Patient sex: M
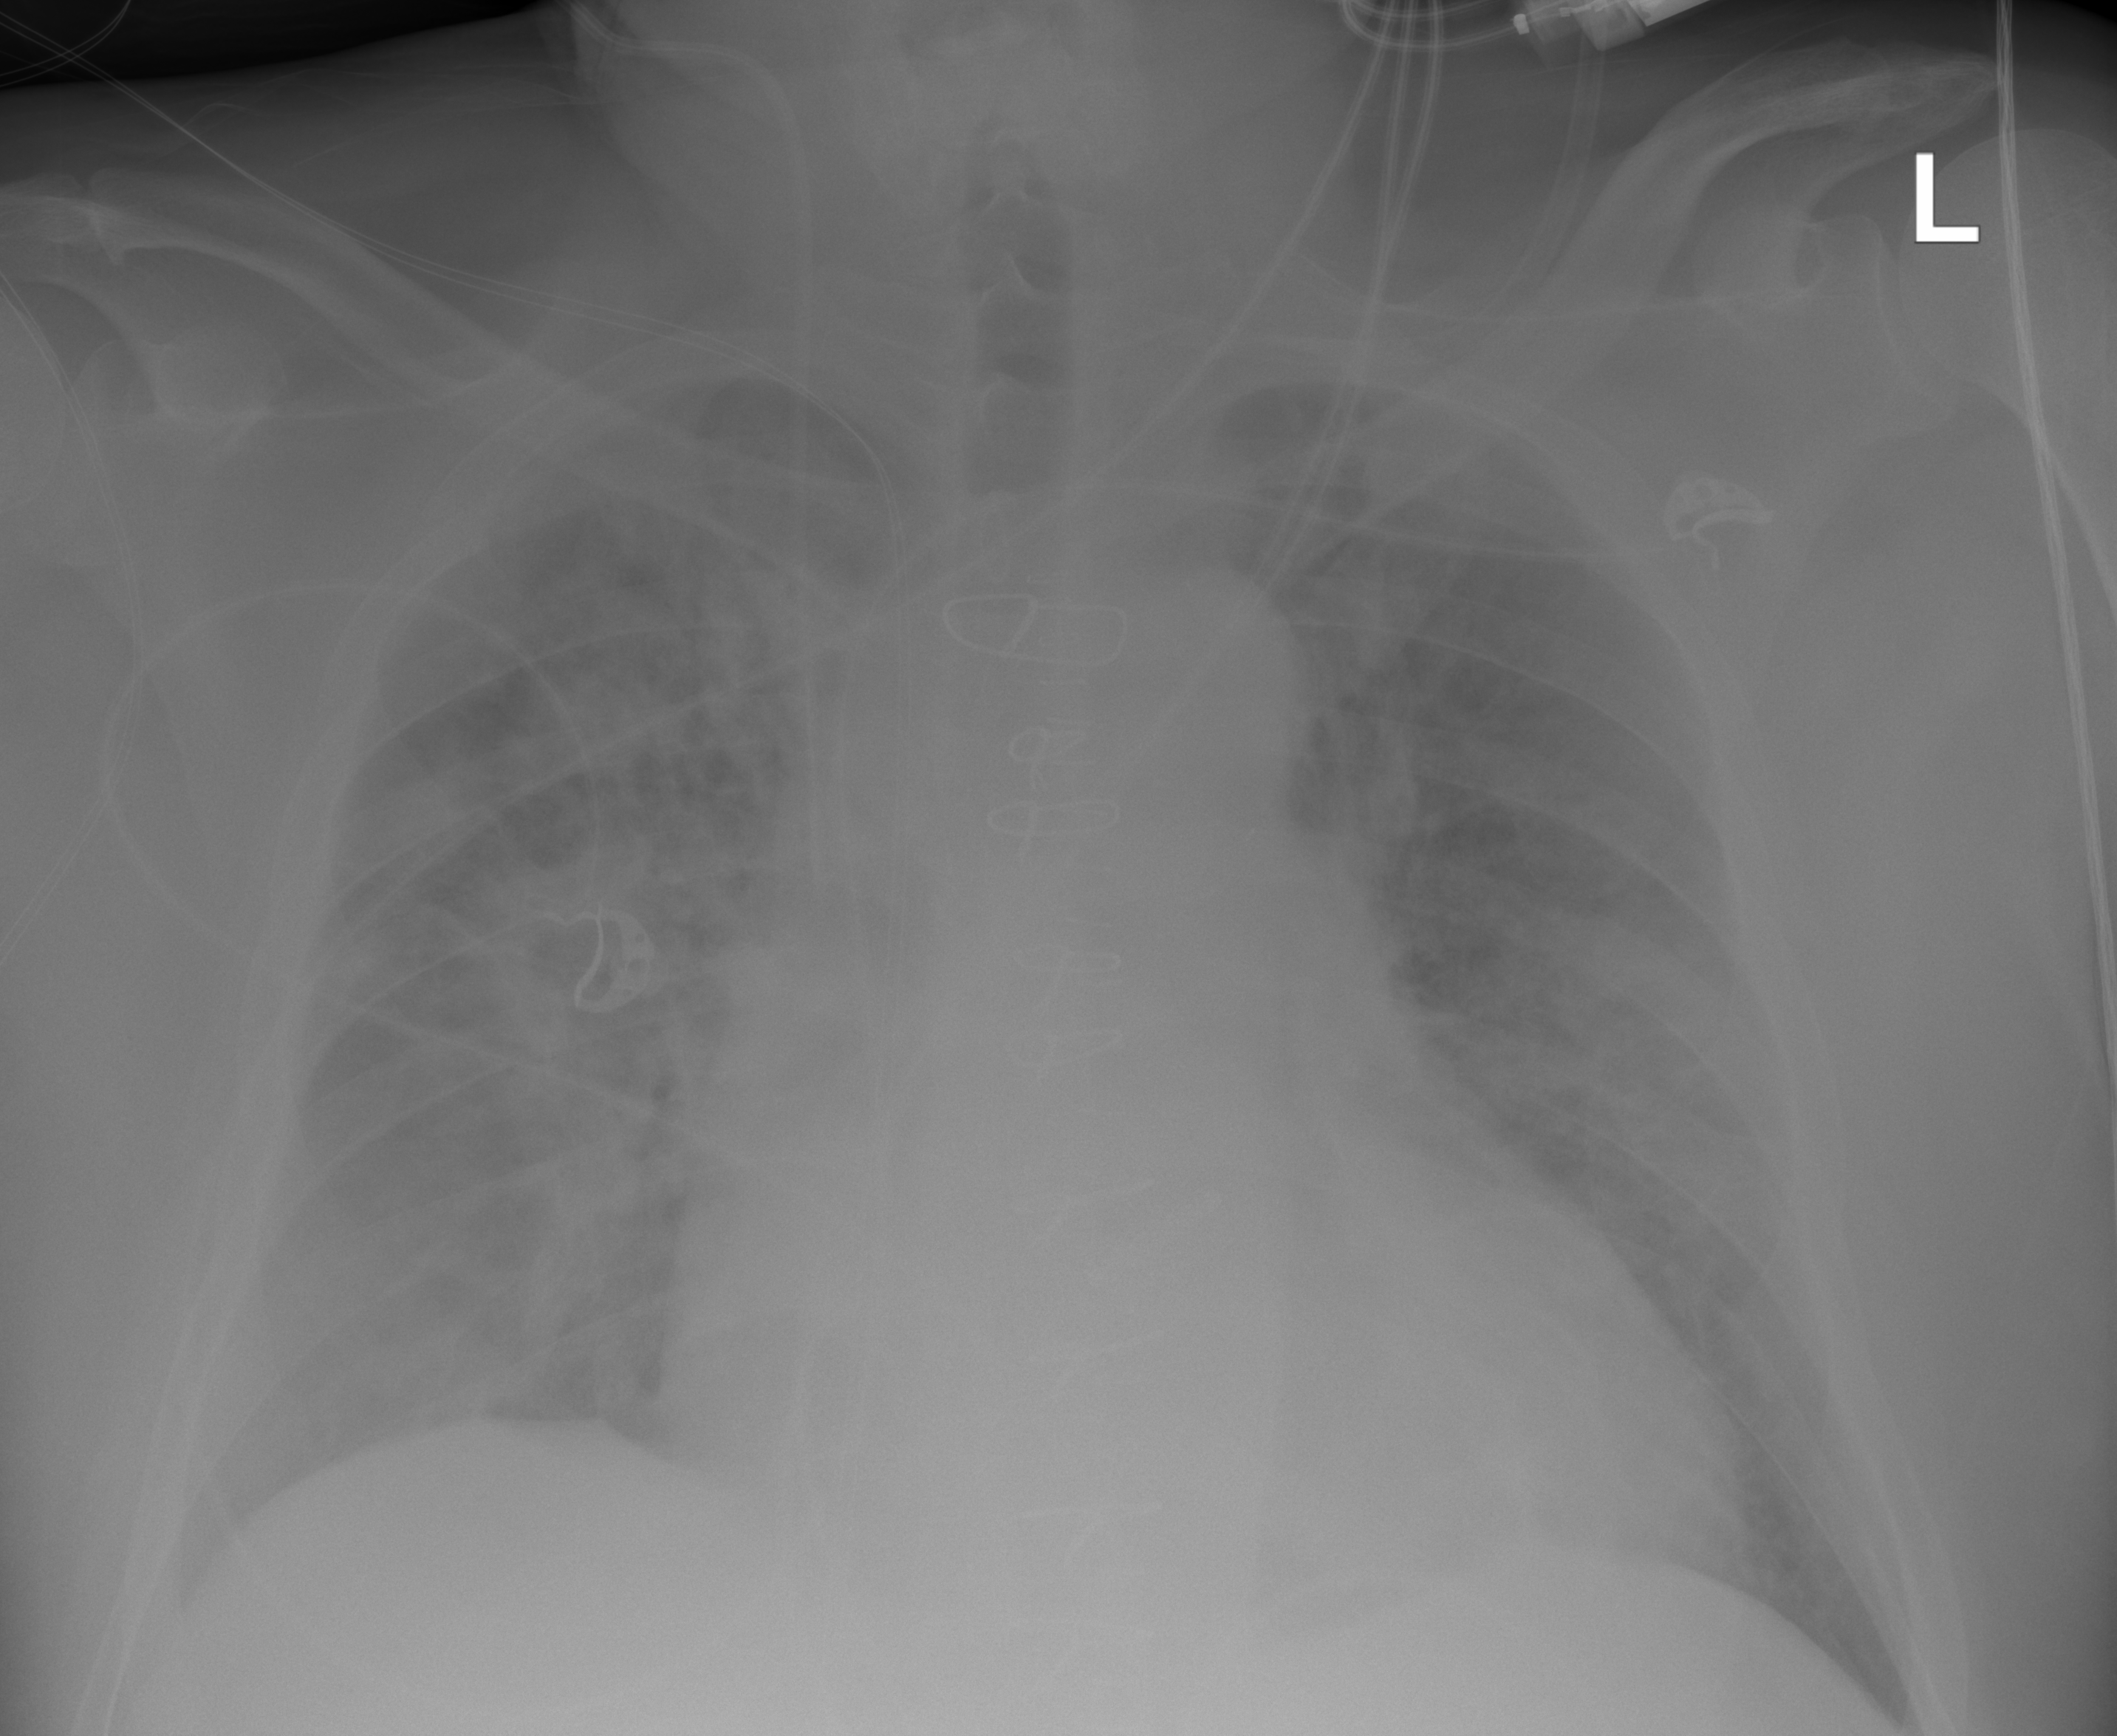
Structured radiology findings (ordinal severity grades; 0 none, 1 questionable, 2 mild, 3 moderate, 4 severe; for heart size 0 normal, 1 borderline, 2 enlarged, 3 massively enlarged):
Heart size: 3
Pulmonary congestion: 2
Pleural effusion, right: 0
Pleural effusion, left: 0
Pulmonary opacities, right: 2
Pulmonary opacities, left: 2
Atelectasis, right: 2
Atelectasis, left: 2